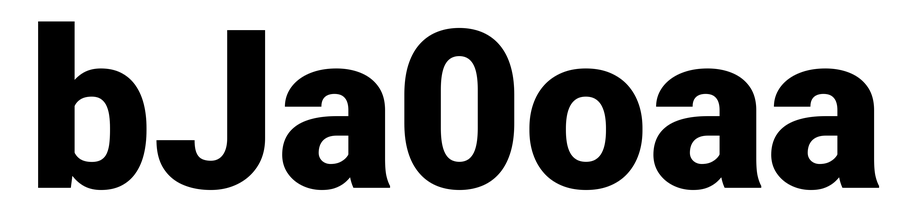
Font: Roboto_Black